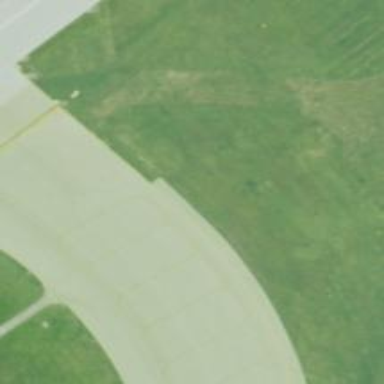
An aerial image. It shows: View of taxiway at the airport.